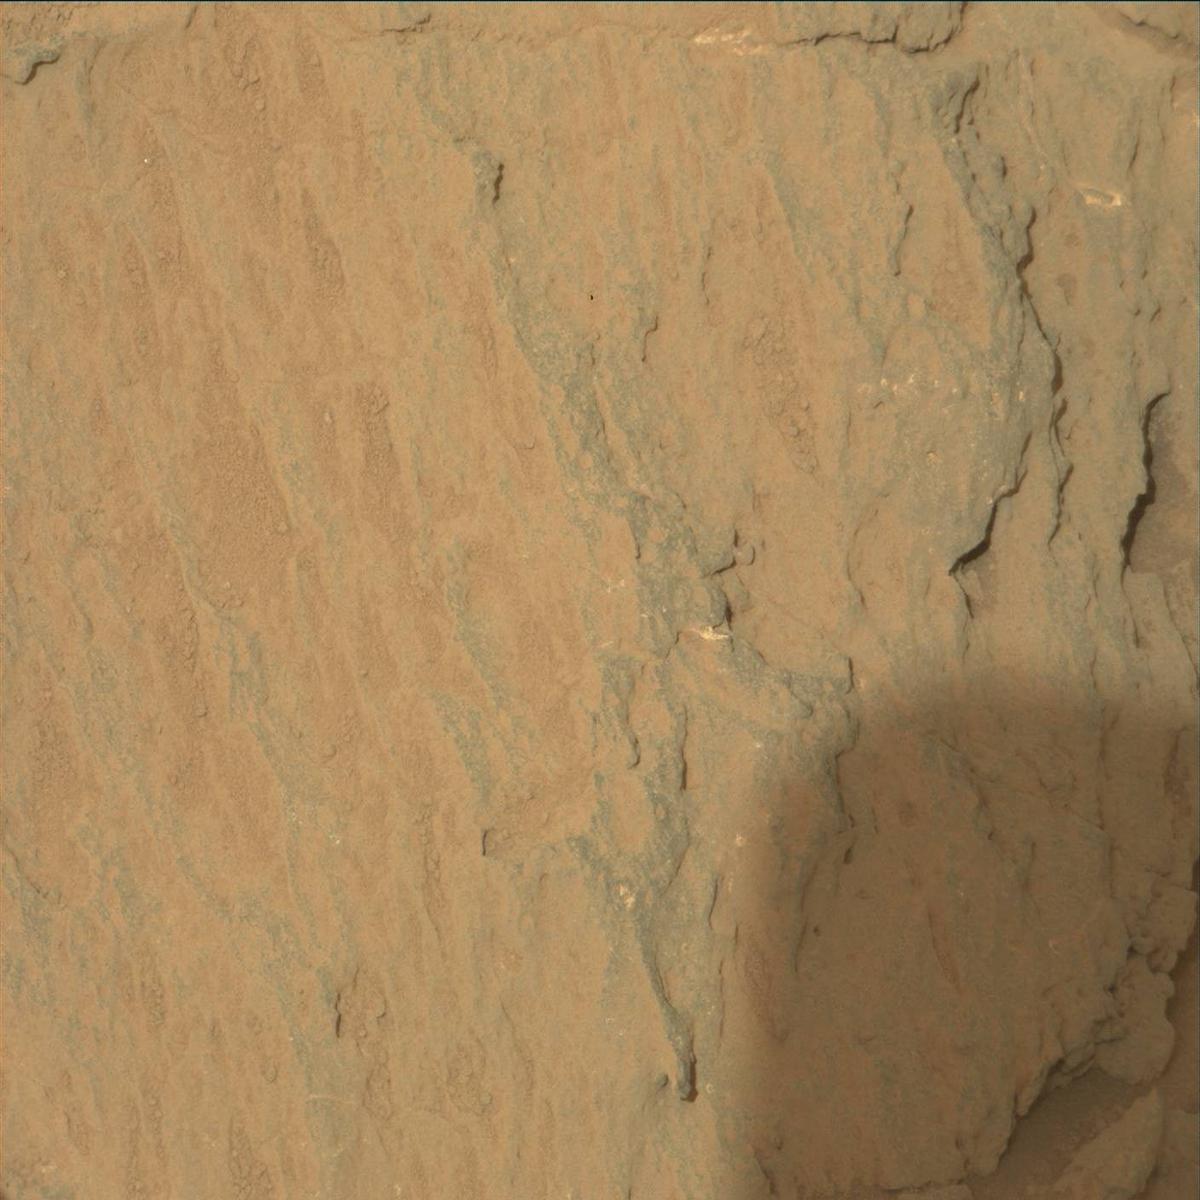
Terrain classes present: Bedrock, Sand / Soil